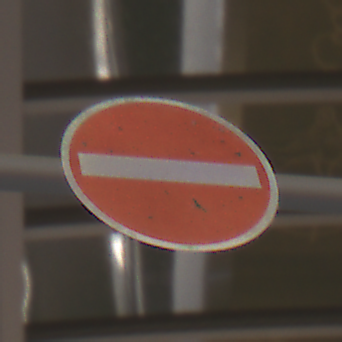
Verkehrszeichen: VerbotDerEinfahrt
Umgebung: Indoor, Urban
Tageszeit: NotSpecified
Wetter: NotSpecified
Licht: Artificial
Jahreszeit: NotSpecified
Kontrast: MediumContrast